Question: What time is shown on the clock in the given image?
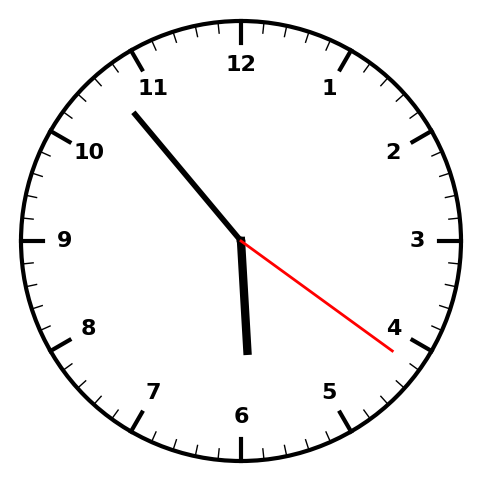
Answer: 05:53:21